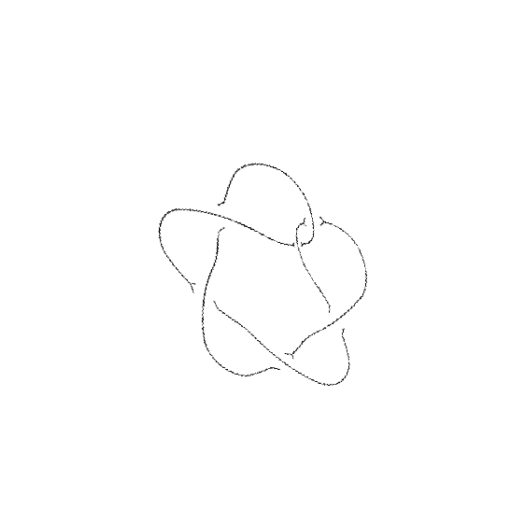
Crossing number: 6